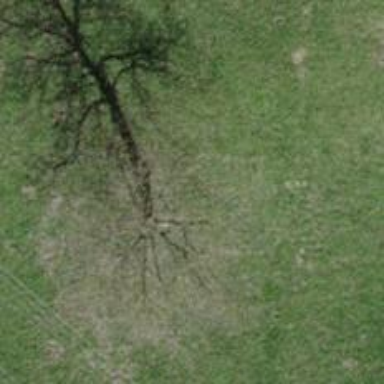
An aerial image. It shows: Beautiful tree in nature.